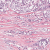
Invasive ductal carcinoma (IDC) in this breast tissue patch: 1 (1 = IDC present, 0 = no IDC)